Question: I have a set of data points that are supposed to sit on a locus and follow a pattern but there are some scatter points from the main locus that I would like to discard, since I need a neat locus to apply it later for my analysis. The blue points are more and less the scatter points that I want to find and exclude them via a sophisticated way without doing it manually.
I was thinking of using something like 'Nearest Neighbors Regression' but I am not sure whether it is the best approach or I am not very familiar how it should be implemented in order to give me an appropriate result. By the way, I want to do it without any fitting procedure.
The transposed version of the data is a following:
'''
X=array([[ 0.87 , -0.01 , 0.575, 1.212, 0.382, 0.418, -0.01 , 0.474,
0.432, 0.702, 0.574, 0.45 , 0.334, 0.565, 0.414, 0.873,
0.381, 1.103, 0.848, 0.503, 0.27 , 0.416, 0.939, 1.211,
1.106, 0.321, 0.709, 0.744, 0.309, 0.247, 0.47 , -0.107,
0.925, 1.127, 0.833, 0.963, 0.385, 0.572, 0.437, 0.577,
0.461, 0.474, 1.046, 0.892, 0.313, 1.009, 1.048, 0.349,
1.189, 0.302, 0.278, 0.629, 0.36 , 1.188, 0.273, 0.191,
-0.068, 0.95 , 1.044, 0.776, 0.726, 1.035, 0.817, 0.55 ,
0.387, 0.476, 0.473, 0.863, 0.252, 0.664, 0.365, 0.244,
0.238, 1.203, 0.339, 0.528, 0.326, 0.347, 0.385, 1.139,
0.748, 0.879, 0.324, 0.265, 0.328, 0.815, 0.38 , 0.884,
0.571, 0.416, 0.485, 0.683, 0.496, 0.488, 1.204, 1.18 ,
0.465, 0.34 , 0.335, 0.447, 0.28 , 1.02 , 0.519, 0.335,
1.037, 1.126, 0.323, 0.452, 0.201, 0.321, 0.285, 0.587,
0.292, 0.228, 0.303, 0.844, 0.229, 1.077, 0.864, 0.515,
0.071, 0.346, 0.255, 0.88 , 0.24 , 0.533, 0.725, 0.339,
0.546, 0.841, 0.43 , 0.568, 0.311, 0.401, 0.212, 0.691,
0.565, 0.292, 0.295, 0.587, 0.545, 0.817, 0.324, 0.456,
0.267, 0.226, 0.262, 0.338, 1.124, 0.373, 0.814, 1.241,
0.661, 0.229, 0.416, 1.103, 0.226, 1.168, 0.616, 0.593,
0.803, 1.124, 0.06 , 0.573, 0.664, 0.882, 0.286, 0.139,
1.095, 1.112, 1.167, 0.589, 0.3 , 0.578, 0.727, 0.252,
0.174, 0.317, 0.427, 1.184, 0.397, 0.43 , 0.229, 0.261,
0.632, 0.938, 0.576, 0.37 , 0.497, 0.54 , 0.306, 0.315,
0.335, 0.24 , 0.344, 0.93 , 0.134, 0.4 , 0.223, 1.224,
1.187, 1.031, 0.25 , 0.53 , -0.147, 0.087, 0.374, 0.496,
0.441, 0.884, 0.971, 0.749, 0.432, 0.582, 0.198, 0.615,
1.146, 0.475, 0.595, 0.304, 0.416, 0.645, 0.281, 0.576,
1.139, 0.316, 0.892, 0.648, 0.826, 0.299, 0.381, 0.926,
0.606],
[-0.154, -0.392, -0.262, 0.214, -0.403, -0.363, -0.461, -0.326,
-0.349, -0.21 , -0.286, -0.358, -0.436, -0.297, -0.394, -0.166,
-0.389, 0.029, -0.124, -0.335, -0.419, -0.373, -0.121, 0.358,
0.042, -0.408, -0.189, -0.213, -0.418, -0.479, -0.303, -0.645,
-0.153, 0.098, -0.171, -0.066, -0.368, -0.273, -0.329, -0.295,
-0.362, -0.305, -0.052, -0.171, -0.406, -0.102, 0.011, -0.375,
0.126, -0.411, -0.42 , -0.27 , -0.407, 0.144, -0.419, -0.465,
-0.036, -0.099, 0.007, -0.167, -0.205, -0.011, -0.151, -0.267,
-0.368, -0.342, -0.299, -0.143, -0.42 , -0.232, -0.368, -0.417,
-0.432, 0.171, -0.388, -0.319, -0.407, -0.379, -0.353, 0.043,
-0.211, -0.14 , -0.373, -0.431, -0.383, -0.142, -0.345, -0.144,
-0.302, -0.38 , -0.337, -0.2 , -0.321, -0.269, 0.406, 0.223,
-0.322, -0.395, -0.379, -0.324, -0.424, 0.01 , -0.298, -0.386,
0.018, 0.157, -0.384, -0.327, -0.442, -0.388, -0.387, -0.272,
-0.397, -0.415, -0.388, -0.106, -0.504, 0.034, -0.153, -0.32 ,
-0.271, -0.417, -0.417, -0.136, -0.447, -0.279, -0.225, -0.372,
-0.316, -0.161, -0.331, -0.261, -0.409, -0.338, -0.437, -0.242,
-0.328, -0.403, -0.433, -0.274, -0.331, -0.163, -0.361, -0.298,
-0.392, -0.447, -0.429, -0.388, 0.11 , -0.348, -0.174, 0.244,
-0.182, -0.424, -0.319, 0.088, -0.547, 0.189, -0.216, -0.228,
-0.17 , 0.125, -0.073, -0.266, -0.234, -0.108, -0.395, -0.395,
0.131, 0.074, 0.514, -0.235, -0.389, -0.288, -0.22 , -0.416,
-0.777, -0.358, -0.31 , 0.817, -0.363, -0.328, -0.424, -0.416,
-0.248, -0.093, -0.28 , -0.357, -0.348, -0.298, -0.384, -0.394,
-0.362, -0.415, -0.349, -0.08 , -0.572, -0.07 , -0.423, 0.359,
0.4 , 0.099, -0.426, -0.252, -0.697, -0.508, -0.348, -0.254,
-0.307, -0.116, -0.029, -0.201, -0.302, -0.25 , -0.44 , -0.233,
0.274, -0.295, -0.223, -0.398, -0.298, -0.209, -0.389, -0.247,
0.225, -0.395, -0.124, -0.237, -0.104, -0.361, -0.335, -0.083,
-0.254]])
'''
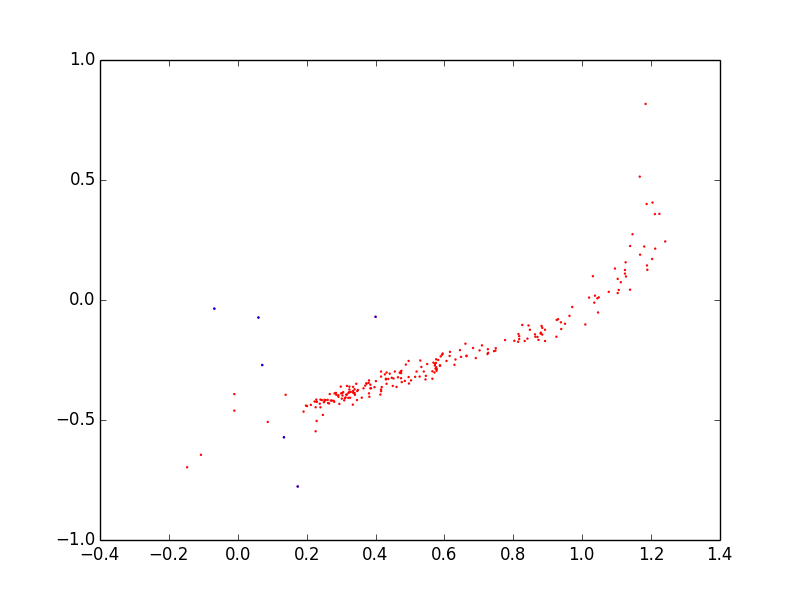
Answer: I use 'scipy.stats.gaussian_kde' to distinguish from the scatter points. I can determine the outliers by excluding objects in with the criteria that their density should be less than mean_kde divided with , e.g. in my case. I wrote a function that can deal with too many similar feature in different two-dimensional space and exclude all the points with similar problem from all of them at once. I also illustrated the excluded scatter points with objects with empty black circle around.
'''
import numpy as np
import seaborn as sns
from scipy import stats
import pandas as pd
import pylab as plt
def refineLocus(Colorx,Colory, ratio):
"""
Remove objects whose density is below 1/ratio of the mean density.
The point density is estimated by Gaussian kernel convolution,
with automatic bandwidth determination.
Inputs: the color pair Colorx and Colory (the x- and y-color)
the threshold ratio for the cut
Output: object index array
"""
for j in range(Colorx.shape[1]):
X=np.array([[Colorx[i,j],Colory[i,j]] for i in range(Colorx.shape[0])])
data = pd.DataFrame(X, columns=["X", "Y"])
kernel = stats.gaussian_kde(X.T)
kernel.set_bandwidth(bw_method='scott')
KdeEval=np.zeros(Colorx.shape[0],float)
for i in range(Colorx.shape[0]):
KdeEval[i]=kernel.evaluate(X[i,:])
ex=np.where(KdeEval<KdeEval.mean()/ratio)
if (j==0):
exarr=ex[0]
else:
if len(ex[0])!=0:
exarr=np.unique(np.concatenate((exarr,ex[0])))
for j in range(Colorx.shape[1]):
X=np.array([[Colorx[i,j],Colory[i,j]] for i in range(Colorx.shape[0])])
data = pd.DataFrame(X, columns=["X", "Y"])
sns.kdeplot(data.X,data.Y,bw='scott',shade=True, cmap="Purples")
plt.scatter(Colorx[:,j],Colory[:,j],marker='.',s=2,color='red')
plt.scatter(Colorx[exarr,j],Colory[exarr,j],s=10,facecolors='none', edgecolors='k')
figname = 'refineLocus.kde.%d.pdf' % (j, )
plt.savefig(figname)
plt.close()
return exarr
if __name__ == "__main__":
Cy=np.loadtxt('Colory.asc')
Cx=np.loadtxt('Colorx.asc')
arr=refineLocus(Cx,Cy, ratio=25)
r=arange(Cx.shape[0])
new_r=setxor1d(r,arr)
nCX=Cx[new_r]
nCY=Cy[new_r]
'''